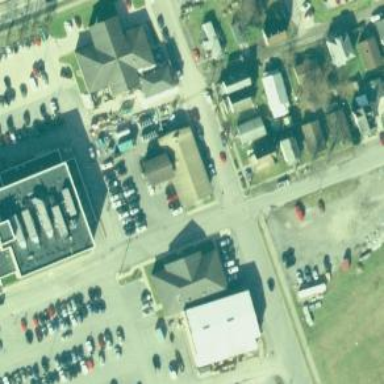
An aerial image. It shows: Clinic.